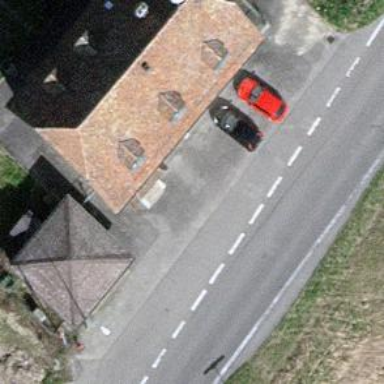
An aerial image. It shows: Driveway.